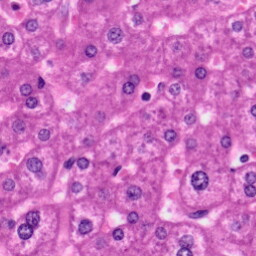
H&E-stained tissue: Liver